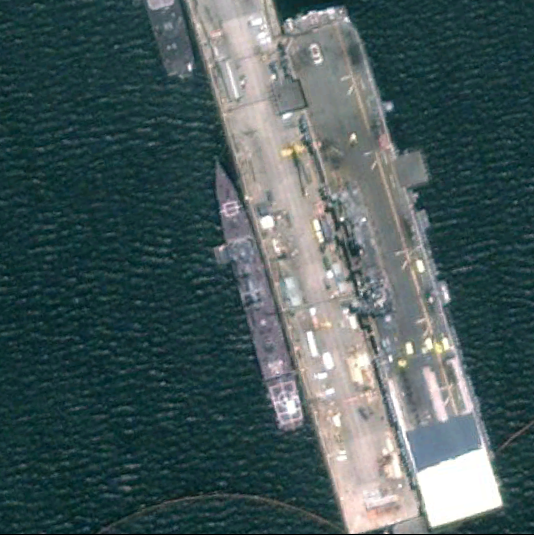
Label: assault